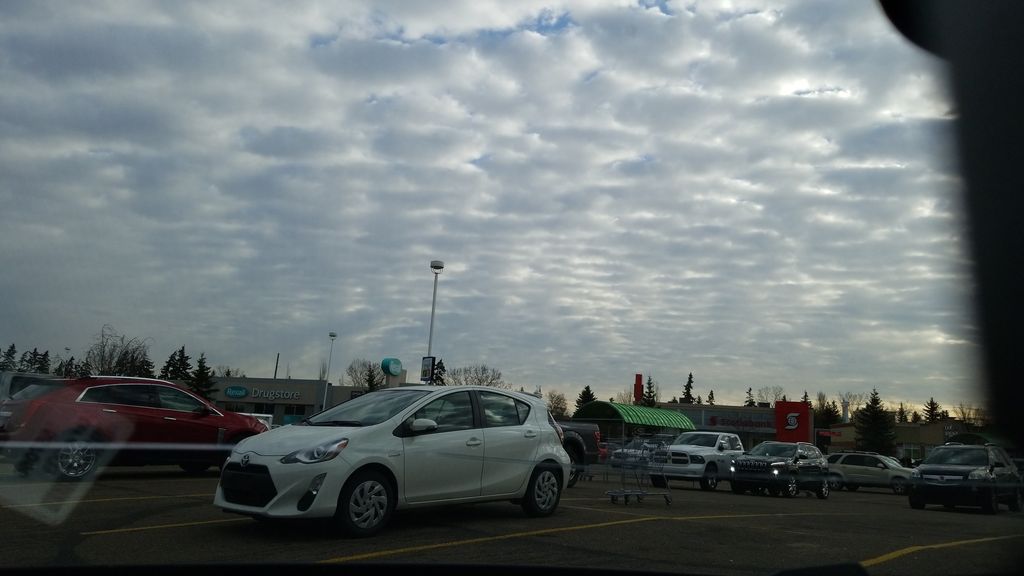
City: edmonton